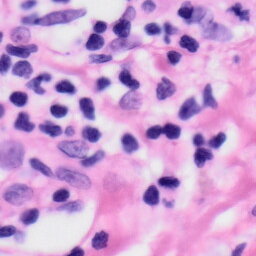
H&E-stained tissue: Skin